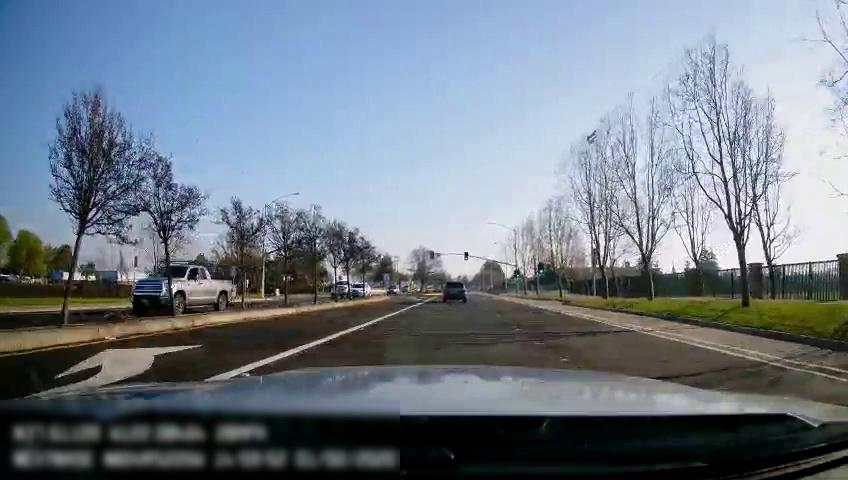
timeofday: Day
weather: Sunny
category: Drivable Space
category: Drivable Space
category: Vehicles | Truck
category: Vehicles | SUV
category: Vehicles | SUV
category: Vehicles | SUV
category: Lanes | Alternate Lane
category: Lanes | Current Lane
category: Lanes | Alternate Lane
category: Lanes | Current Lane
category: Lanes | Alternate Lane
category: Traffic | Lights
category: Traffic | Lights